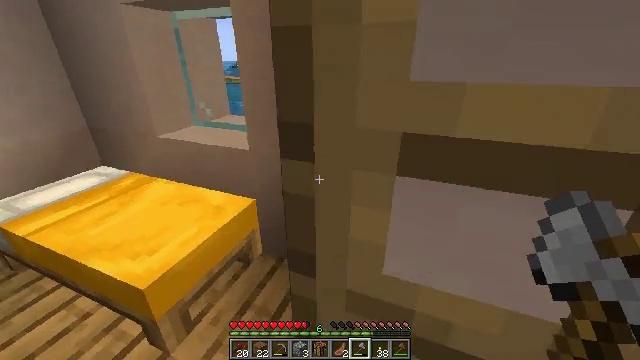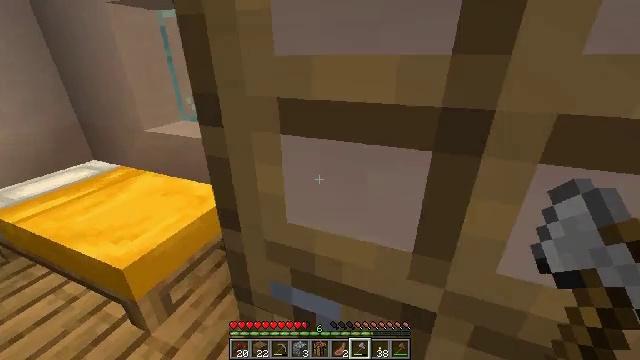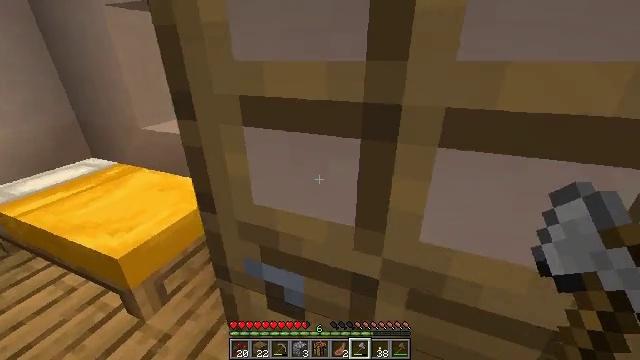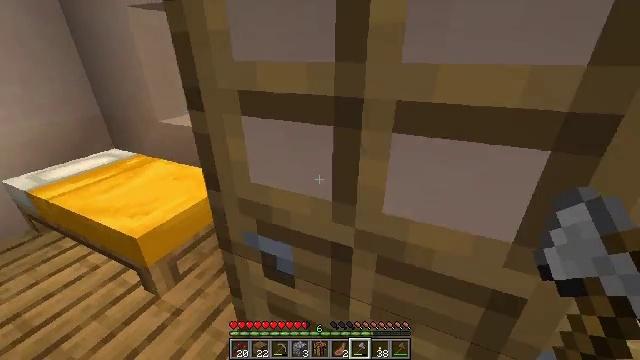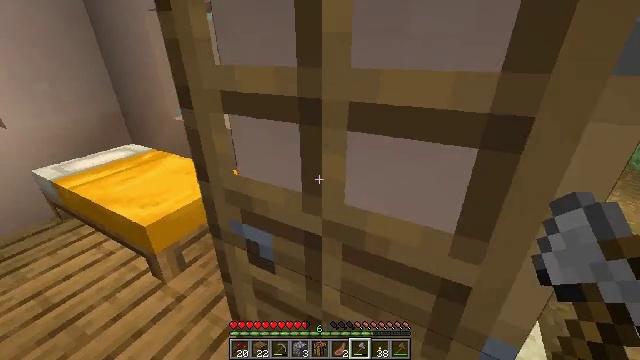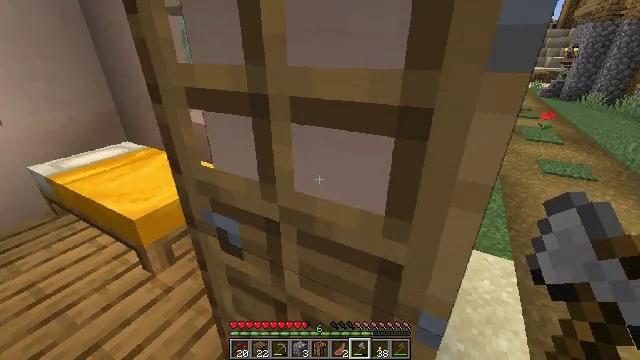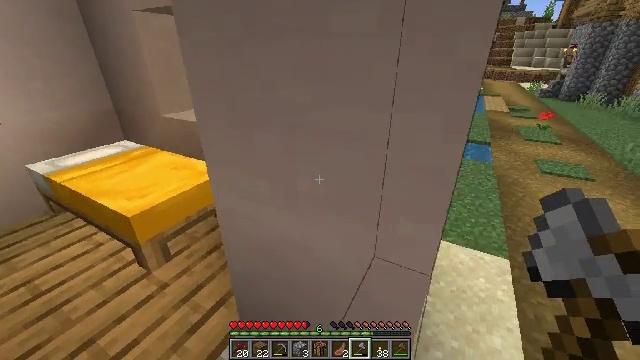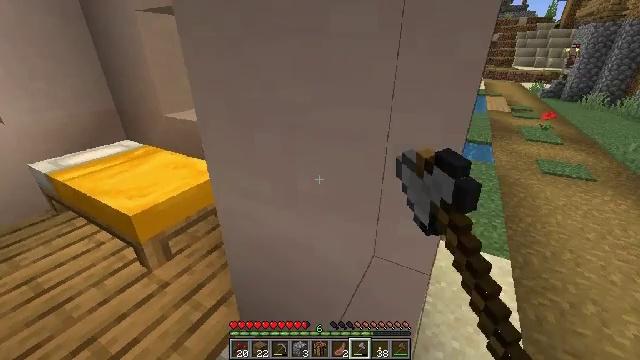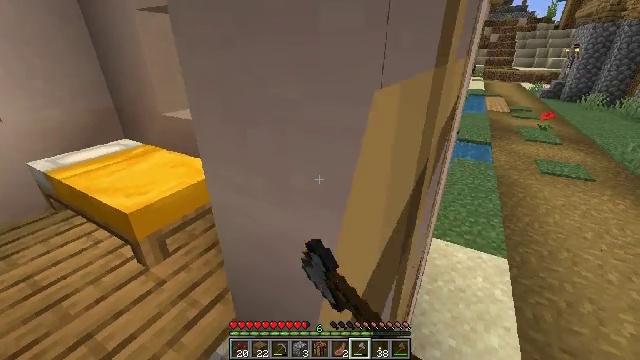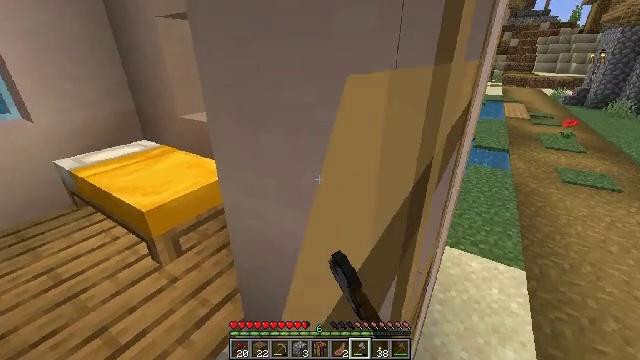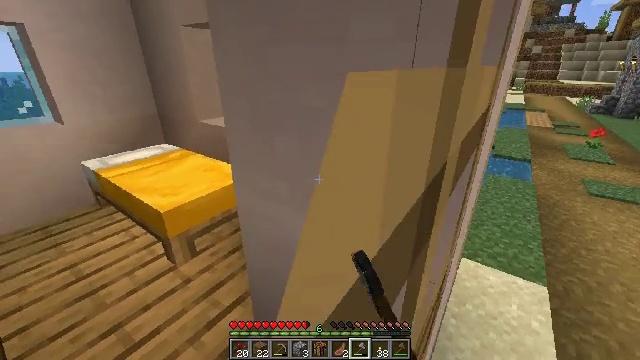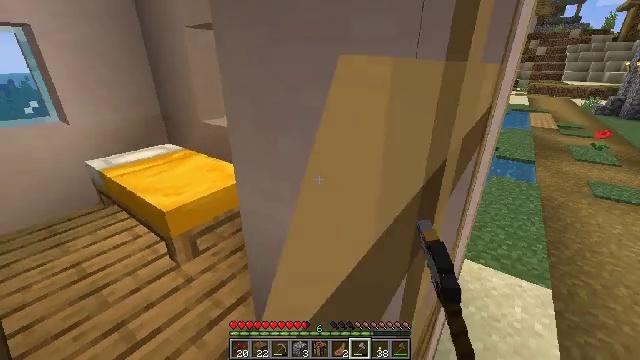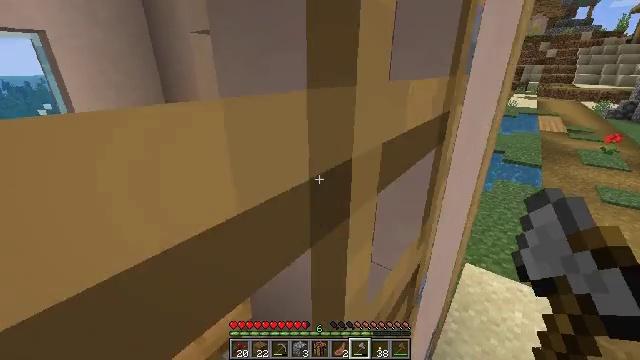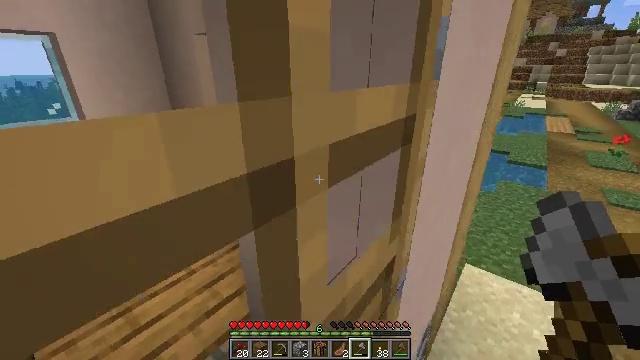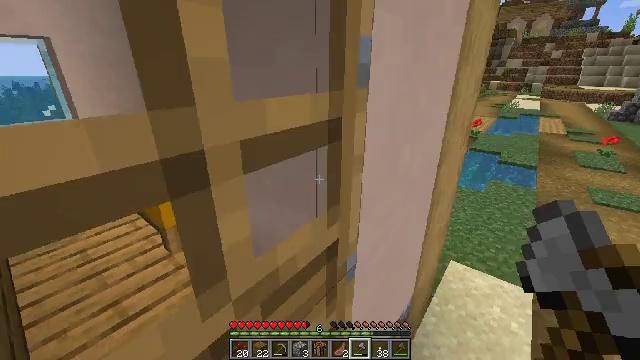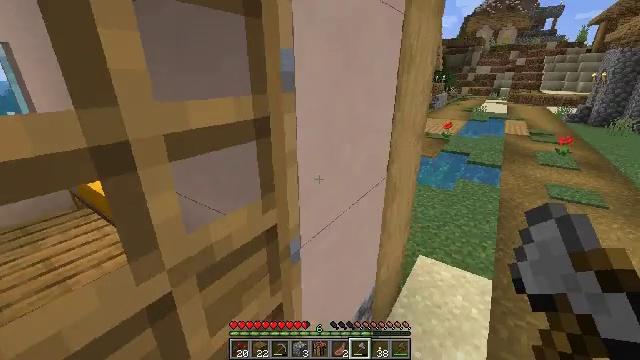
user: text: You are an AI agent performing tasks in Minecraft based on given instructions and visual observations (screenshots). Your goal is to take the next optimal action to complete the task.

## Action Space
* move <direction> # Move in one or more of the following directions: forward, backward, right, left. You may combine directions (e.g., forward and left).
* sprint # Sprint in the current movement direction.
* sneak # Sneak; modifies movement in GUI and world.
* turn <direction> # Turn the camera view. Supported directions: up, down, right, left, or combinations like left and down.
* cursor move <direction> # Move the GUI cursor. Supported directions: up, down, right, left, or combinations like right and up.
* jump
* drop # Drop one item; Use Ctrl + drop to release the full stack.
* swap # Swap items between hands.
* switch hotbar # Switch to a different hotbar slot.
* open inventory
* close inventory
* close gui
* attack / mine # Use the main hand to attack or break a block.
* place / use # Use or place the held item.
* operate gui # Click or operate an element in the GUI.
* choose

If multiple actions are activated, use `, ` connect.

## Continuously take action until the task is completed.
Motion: motion action
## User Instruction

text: Remove the grass path from the ground.
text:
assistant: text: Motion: move back and move right
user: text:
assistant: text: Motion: move back
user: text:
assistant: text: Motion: move back, turn left
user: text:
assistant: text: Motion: move back, turn left
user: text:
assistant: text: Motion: no_op
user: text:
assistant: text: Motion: use / place
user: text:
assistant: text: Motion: use / place
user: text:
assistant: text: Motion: use / place
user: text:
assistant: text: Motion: turn left, use / place
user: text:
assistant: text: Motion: turn left and up
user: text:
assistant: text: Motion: no_op
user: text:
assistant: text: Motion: move back and move right, turn left
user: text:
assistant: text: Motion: move back and move right, turn left
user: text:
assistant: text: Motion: move back and move right
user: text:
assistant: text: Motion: move back and move right, turn right and up
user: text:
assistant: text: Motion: move back and move right, turn right and up
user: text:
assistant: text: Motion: move back and move right, turn right and up
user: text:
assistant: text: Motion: move right, turn right and up
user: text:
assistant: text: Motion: move right, turn right and up
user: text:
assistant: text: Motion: move forward and move right, turn right and up
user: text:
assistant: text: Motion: move forward and move right, turn right and up
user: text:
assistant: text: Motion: move forward and move right
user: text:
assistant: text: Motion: move forward
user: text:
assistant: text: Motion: move forward
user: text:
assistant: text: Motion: move forward
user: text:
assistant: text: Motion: move forward
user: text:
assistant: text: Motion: move forward
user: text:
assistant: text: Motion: move forward, turn right and up
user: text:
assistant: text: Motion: move forward
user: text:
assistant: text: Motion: move forward